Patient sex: M
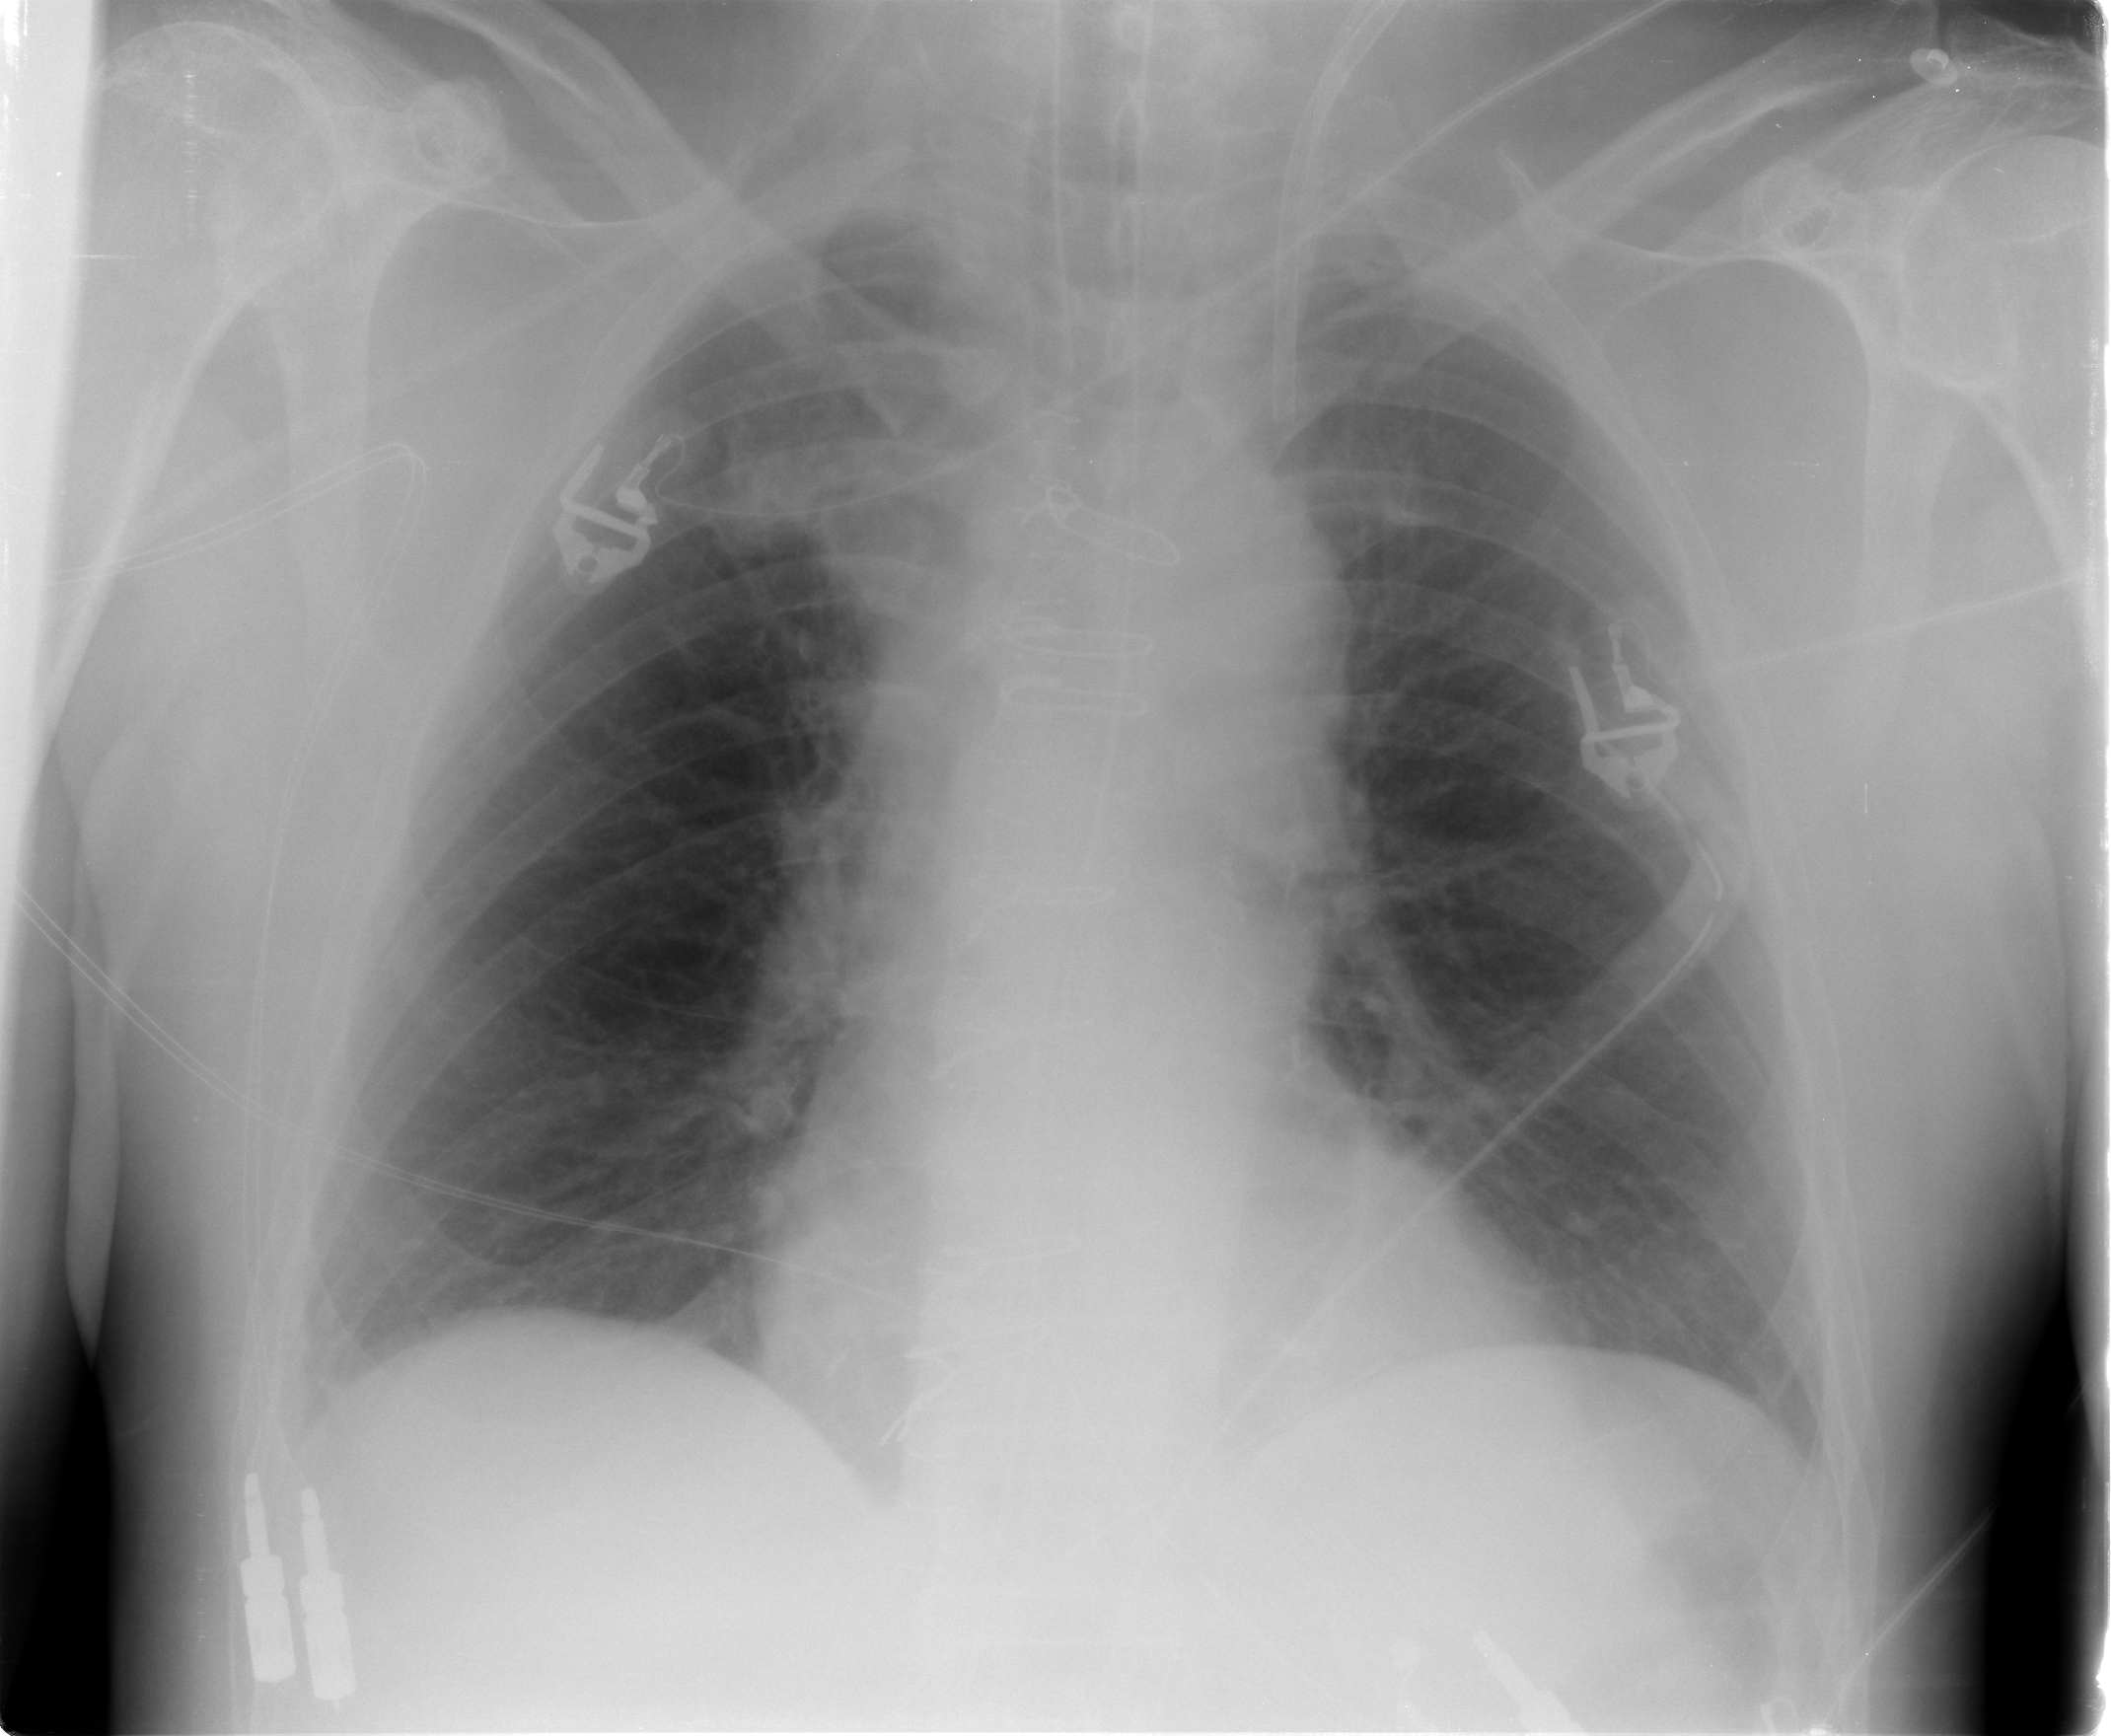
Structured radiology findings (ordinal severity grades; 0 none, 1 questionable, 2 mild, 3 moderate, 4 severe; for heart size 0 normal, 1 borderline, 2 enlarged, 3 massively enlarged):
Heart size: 0
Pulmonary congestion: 2
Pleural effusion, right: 0
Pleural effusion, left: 0
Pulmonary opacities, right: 0
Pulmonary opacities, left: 0
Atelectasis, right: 0
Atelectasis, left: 0